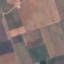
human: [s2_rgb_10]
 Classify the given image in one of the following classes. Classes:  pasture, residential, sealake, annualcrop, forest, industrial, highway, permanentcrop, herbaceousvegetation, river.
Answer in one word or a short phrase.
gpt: PermanentCrop